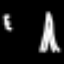
Label: The Eiffel Tower